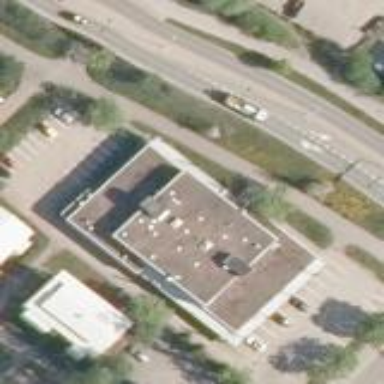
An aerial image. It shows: Retail building.